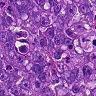
Metastatic tissue present: yes